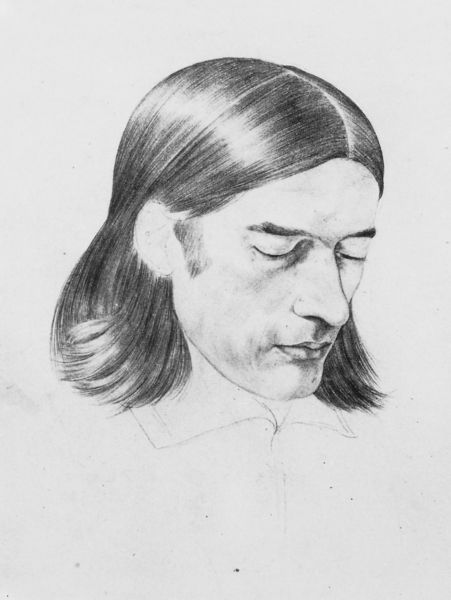
Titel: Friedrich Overbeck
Künstler: Carl Philipp Fohr
Institution: Heidelberg, Kurpfälzisches Museum der Stadt
Schlagwörter: kopf, mann, frisur, nase, ohr, zeichnung, augen, kragen, herr, portrait, porträt, fransen, haare, lange haare, augenbrauen, mittelscheitel, scheitel, schlafend, grafik, weiblich, glänzend, nachdenklich, fein, geschlossen, bleistift, schnorr, feminin, langhaarig, pforr, zinken, fransig, glatte haare, ohr fehlt, ohne torso, glatthaarig, weibisch, niederblickend